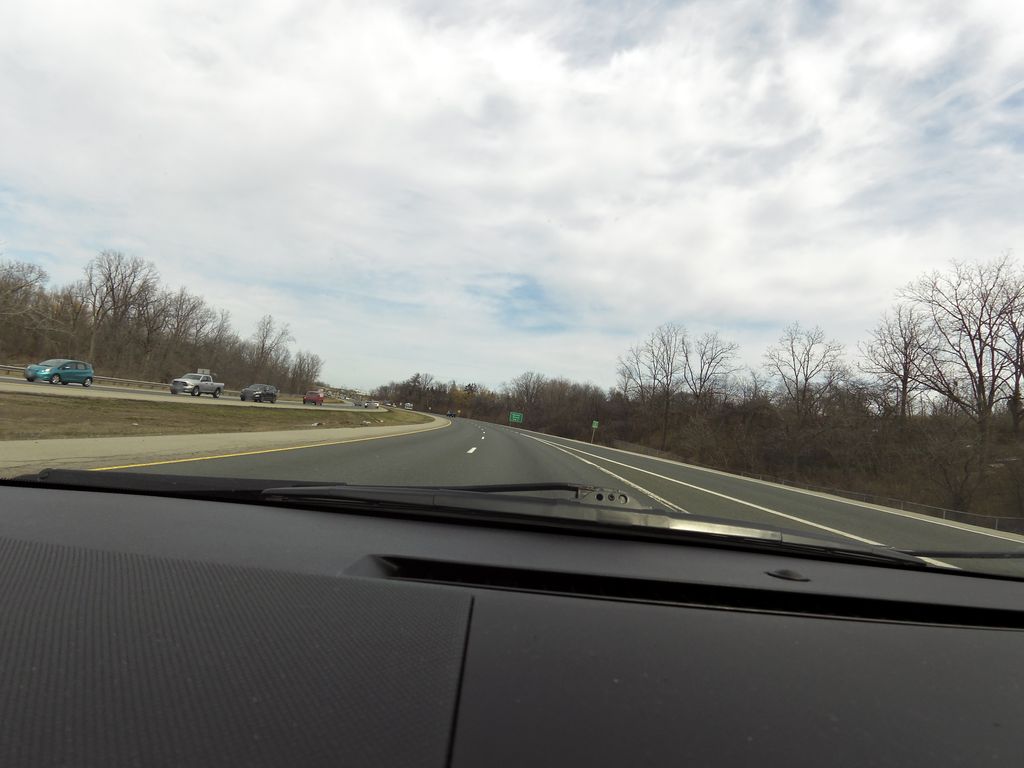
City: hamilton